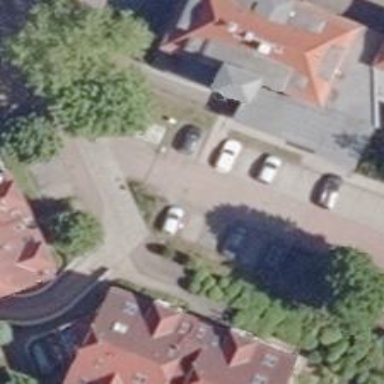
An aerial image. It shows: Parking space.